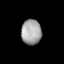
Tissue: lung
Cell type: Myeloid cells
Senescence score: 0.5665
Nuclear area (px): 491
Mean DAPI intensity: 163.658